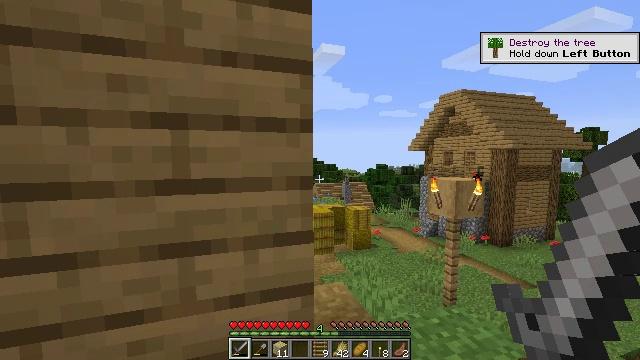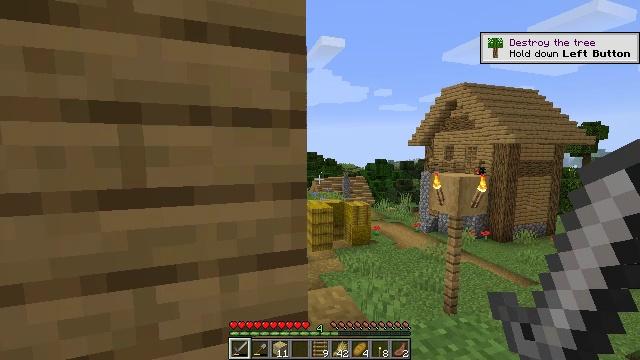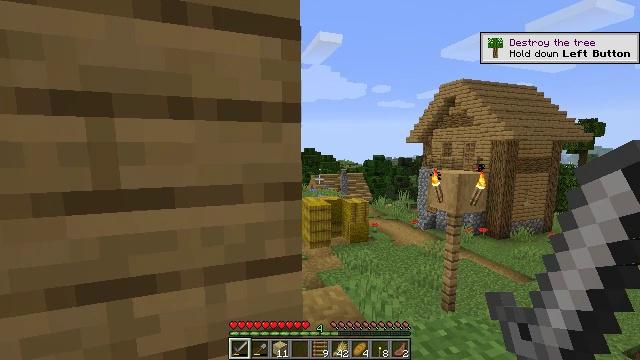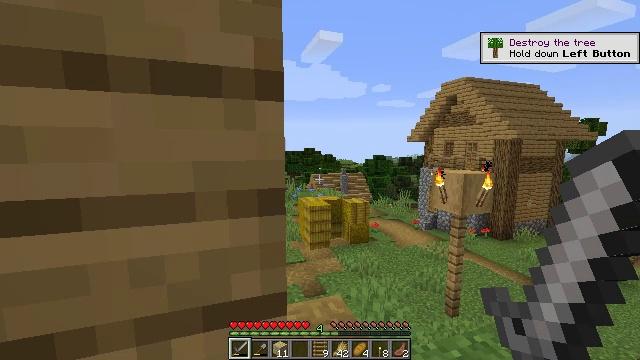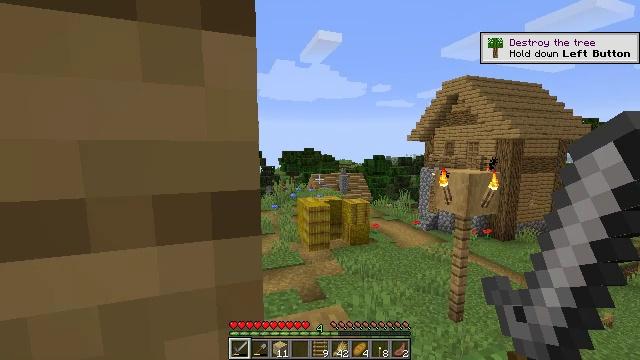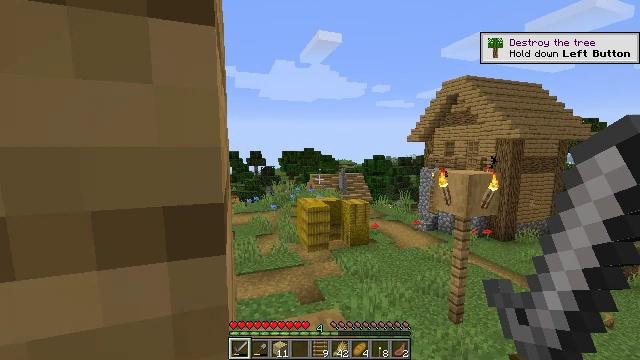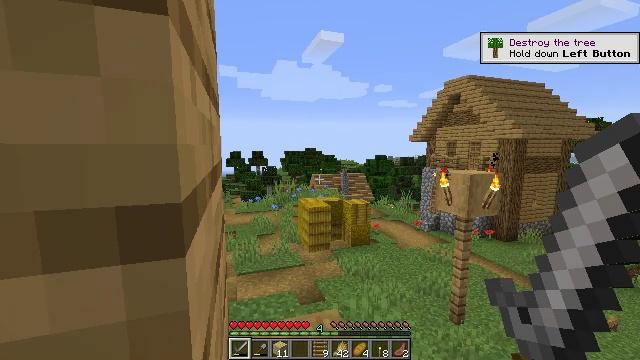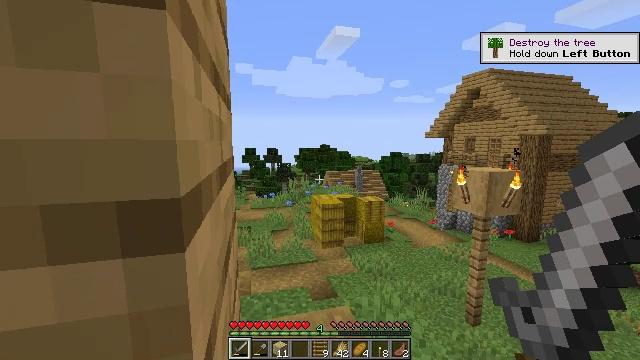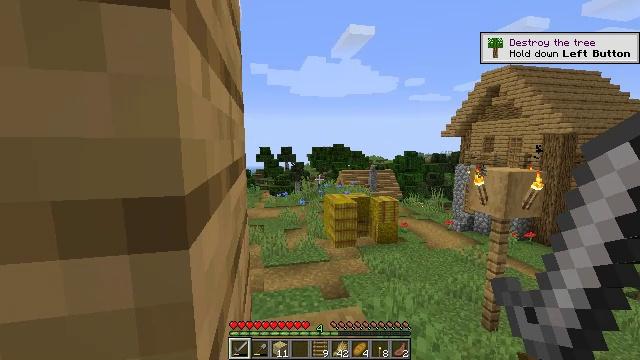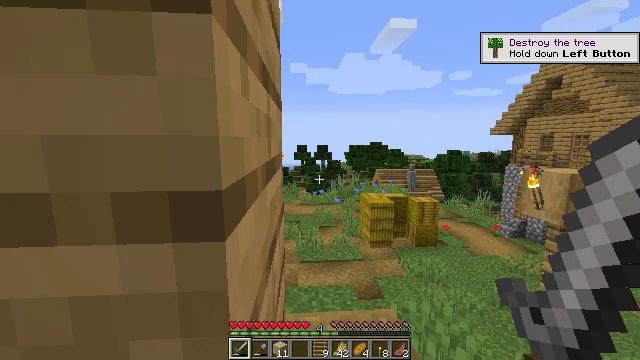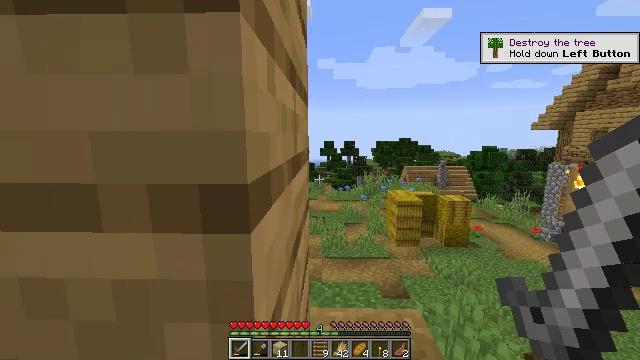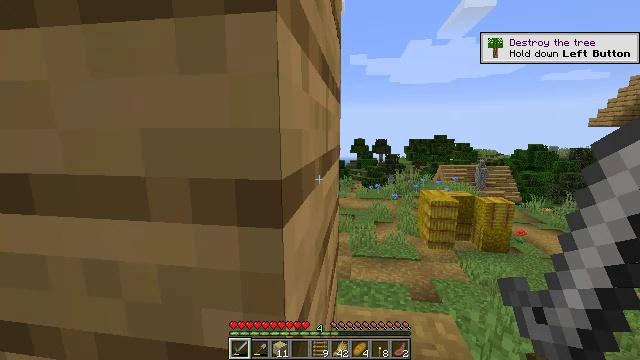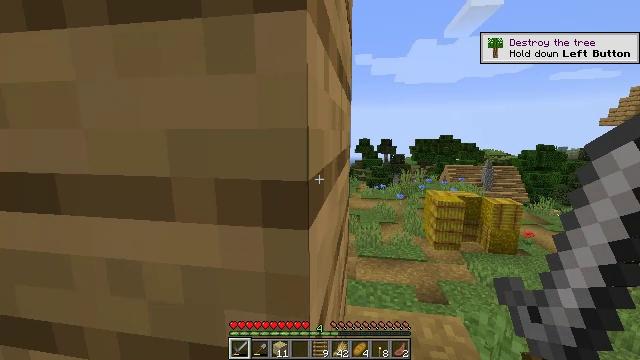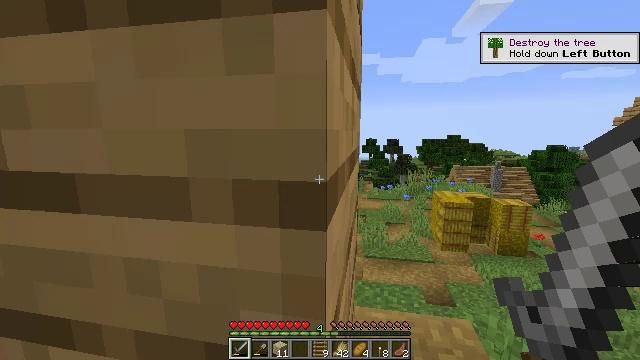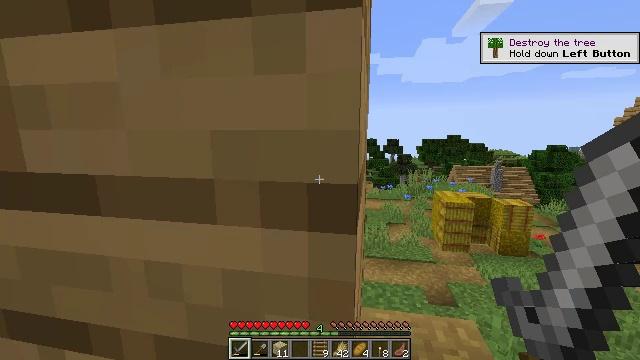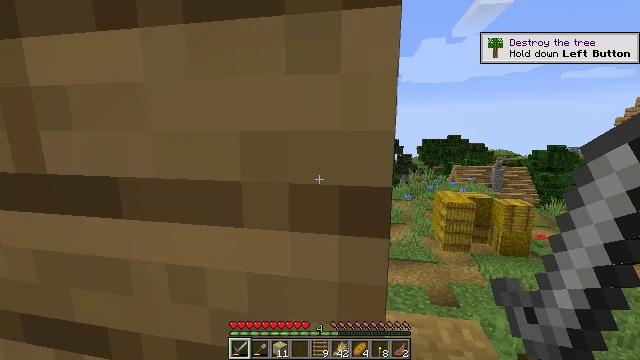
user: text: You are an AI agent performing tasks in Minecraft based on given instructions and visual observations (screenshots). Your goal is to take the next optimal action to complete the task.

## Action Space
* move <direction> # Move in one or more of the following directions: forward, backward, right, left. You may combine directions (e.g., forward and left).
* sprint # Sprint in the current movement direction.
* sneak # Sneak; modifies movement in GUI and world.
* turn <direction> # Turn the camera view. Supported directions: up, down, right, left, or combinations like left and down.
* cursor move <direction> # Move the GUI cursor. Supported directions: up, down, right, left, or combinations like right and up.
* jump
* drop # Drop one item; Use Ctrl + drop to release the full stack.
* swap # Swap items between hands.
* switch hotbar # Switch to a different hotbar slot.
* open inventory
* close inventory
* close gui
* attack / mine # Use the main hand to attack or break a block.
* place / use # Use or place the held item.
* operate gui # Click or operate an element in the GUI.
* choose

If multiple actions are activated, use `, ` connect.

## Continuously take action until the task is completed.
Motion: motion action
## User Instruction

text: Collect the oak planks from the structure.
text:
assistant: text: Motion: move forward, turn down
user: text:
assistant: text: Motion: move forward
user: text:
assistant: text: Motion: move forward
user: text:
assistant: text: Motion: move forward
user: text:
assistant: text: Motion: move forward
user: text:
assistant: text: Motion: no_op
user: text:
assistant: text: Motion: turn left
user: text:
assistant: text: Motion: turn left
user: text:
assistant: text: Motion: turn left
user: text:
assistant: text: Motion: turn left
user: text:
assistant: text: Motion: move forward, turn left
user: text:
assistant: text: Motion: move forward, turn left
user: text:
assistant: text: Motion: move forward, turn left
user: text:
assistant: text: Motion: move forward
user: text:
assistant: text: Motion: move forward
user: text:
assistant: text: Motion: move forward
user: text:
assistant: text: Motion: no_op
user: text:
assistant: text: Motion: no_op
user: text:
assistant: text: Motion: turn right
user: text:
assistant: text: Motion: turn right
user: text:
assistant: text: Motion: turn right
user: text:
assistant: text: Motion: turn right
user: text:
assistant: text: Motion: turn right
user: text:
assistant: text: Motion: no_op
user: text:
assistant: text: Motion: move forward, turn right
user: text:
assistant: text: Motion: move forward, turn right
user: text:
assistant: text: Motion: move forward
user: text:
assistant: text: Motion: move forward
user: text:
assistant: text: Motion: no_op
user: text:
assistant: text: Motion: move forward